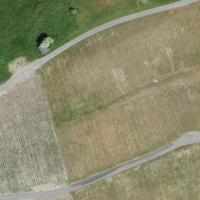
EUNIS habitat code: 40
Species observed at this site:
Lepus europaeus
Larus michahellis